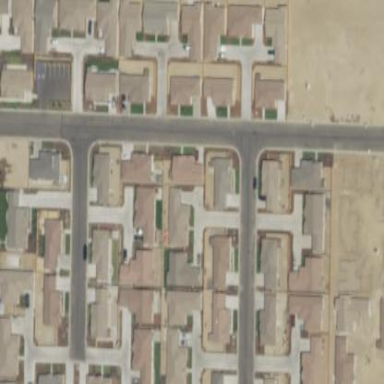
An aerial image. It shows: Residential area within neighborhood.